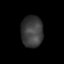
Tissue: lung
Cell type: Epithelial cells
Senescence score: 0.2399
Nuclear area (px): 667
Mean DAPI intensity: 60.769